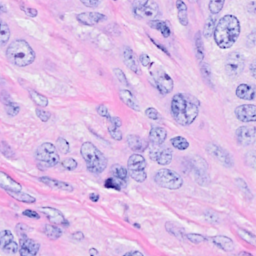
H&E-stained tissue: Breast